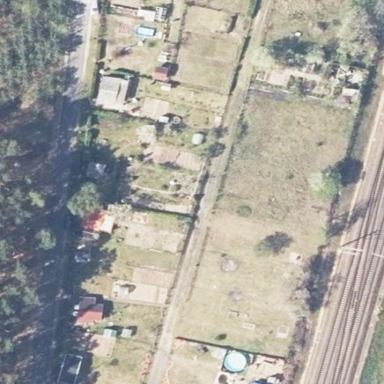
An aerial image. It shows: Allotments area.